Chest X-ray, PA view. Patient: 55 years old, sex M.
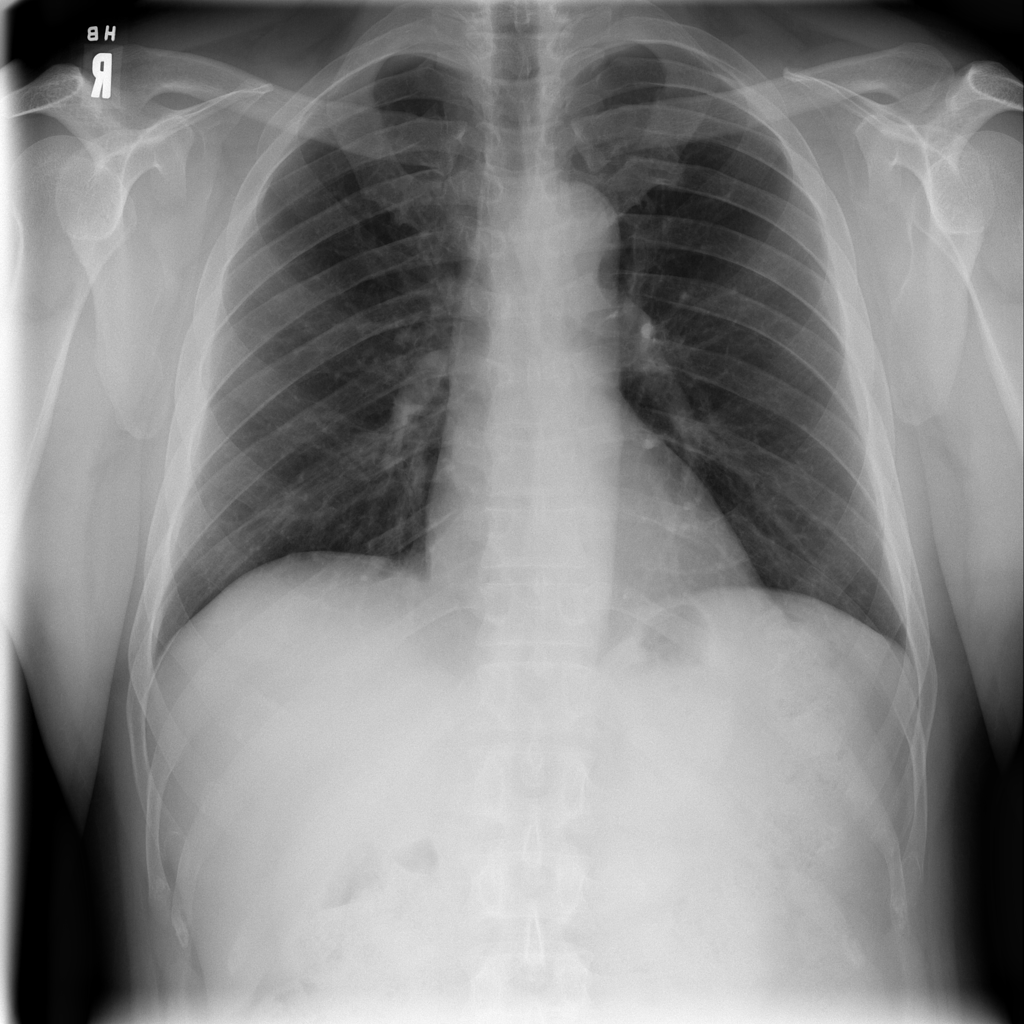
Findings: No Finding